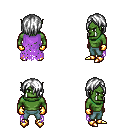
a pixel art fantasy rpg character, male body template, orc, green skin, maroon tattered cape, teal pants, white bangs hairstyle, gold gloves, gold boots, four views (front, back, left, right), 2x2 character sprite sheet, small pixel art, hard edges, no anti-aliasing